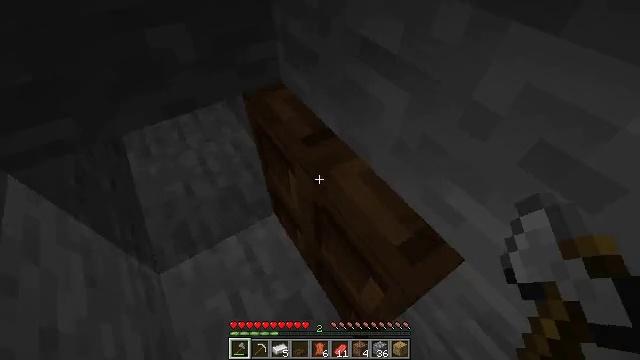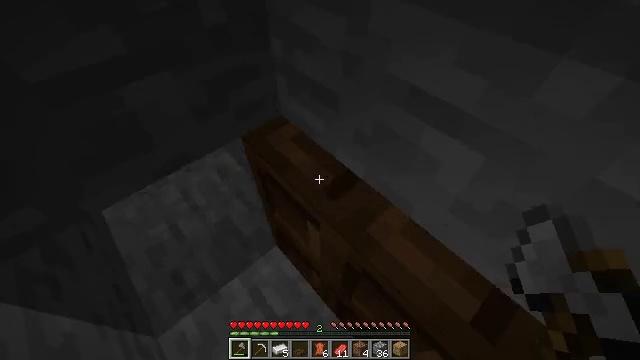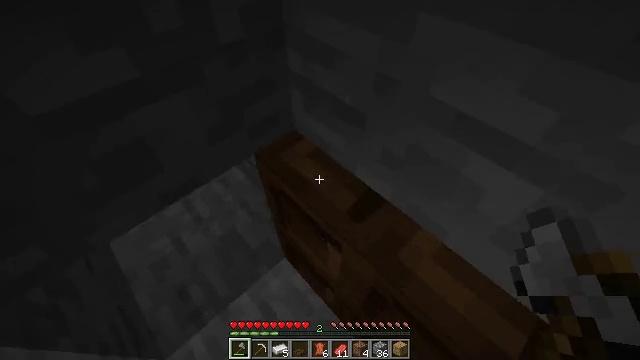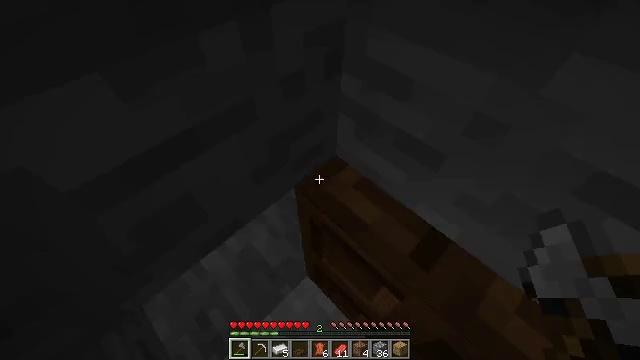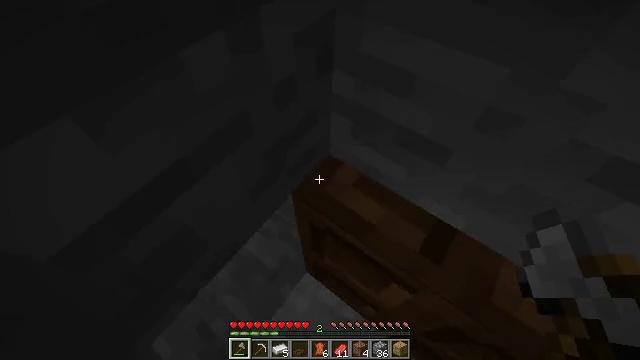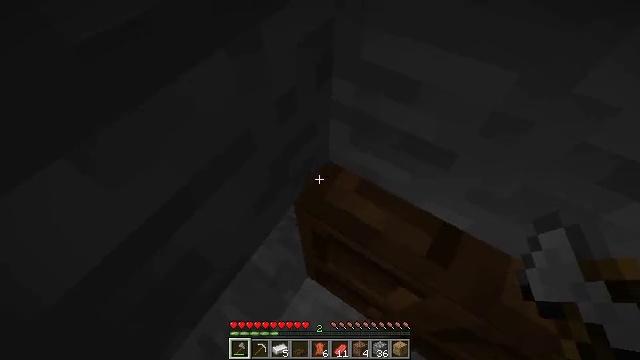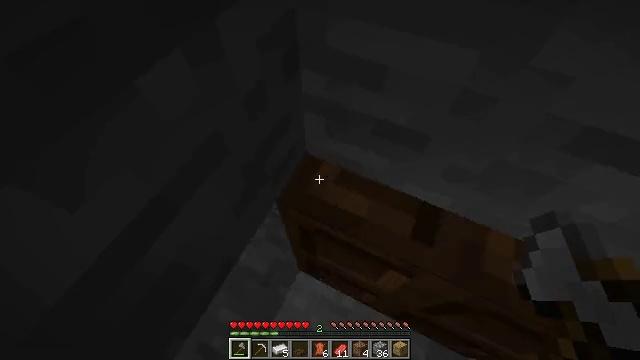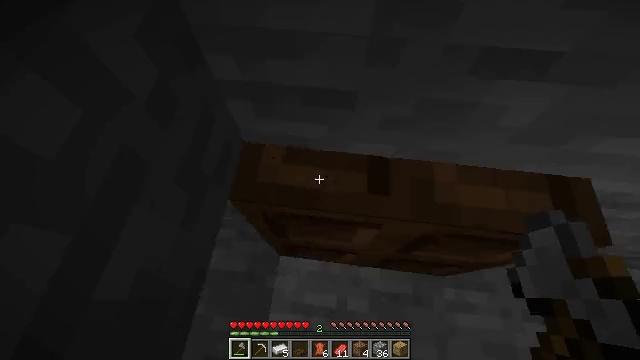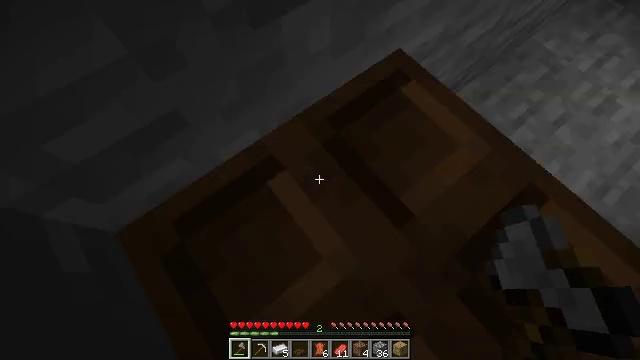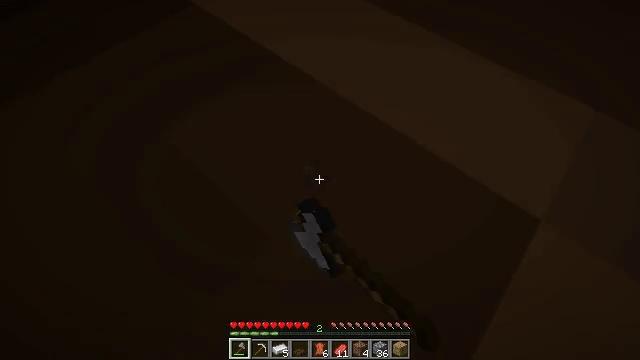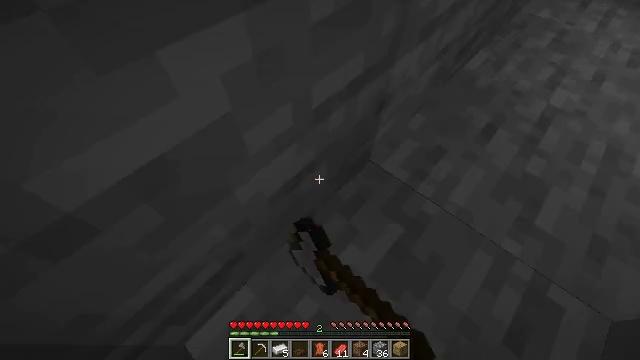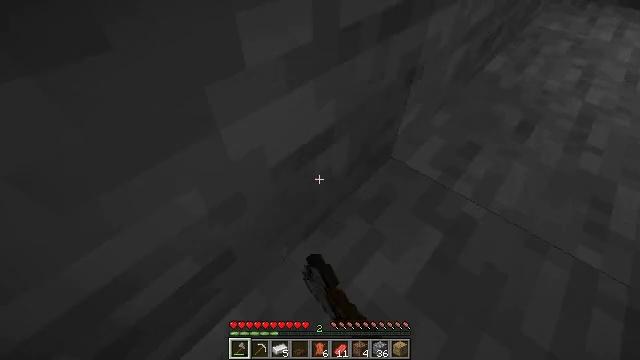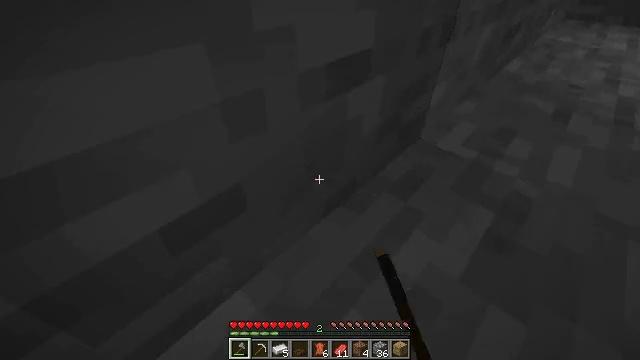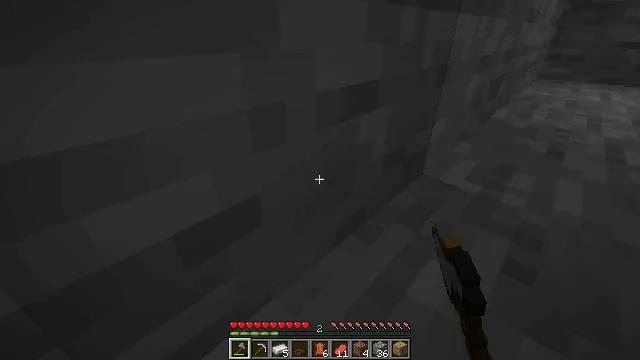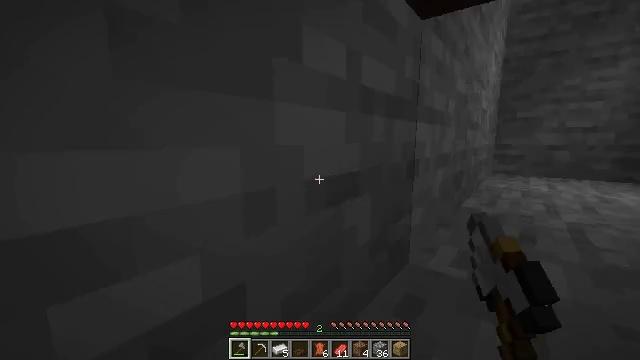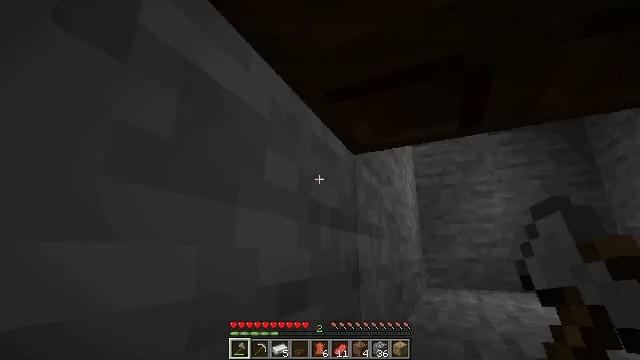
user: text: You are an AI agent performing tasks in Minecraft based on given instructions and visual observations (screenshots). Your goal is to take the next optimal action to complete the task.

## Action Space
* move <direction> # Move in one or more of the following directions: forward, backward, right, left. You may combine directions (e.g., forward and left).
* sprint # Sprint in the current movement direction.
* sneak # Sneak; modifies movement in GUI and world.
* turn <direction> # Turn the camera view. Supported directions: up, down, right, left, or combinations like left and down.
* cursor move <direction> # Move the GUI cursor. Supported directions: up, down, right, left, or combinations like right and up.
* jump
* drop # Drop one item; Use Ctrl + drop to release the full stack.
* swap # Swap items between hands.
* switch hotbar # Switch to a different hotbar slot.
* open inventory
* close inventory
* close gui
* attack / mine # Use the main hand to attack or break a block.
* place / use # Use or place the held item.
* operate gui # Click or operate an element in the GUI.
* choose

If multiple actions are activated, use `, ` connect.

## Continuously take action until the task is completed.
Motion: motion action
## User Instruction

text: Break the dark oak trapdoor to collect it.
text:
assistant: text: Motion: move forward, turn right
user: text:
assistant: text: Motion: move forward, turn right
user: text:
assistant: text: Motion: move forward and move left, turn right and down
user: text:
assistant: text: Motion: move forward and move left, turn right and down
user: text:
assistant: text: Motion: move forward and move left, turn right
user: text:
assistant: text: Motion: move forward and move left, turn right and down
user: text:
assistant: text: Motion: move forward and move left, turn right and down
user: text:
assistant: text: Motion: move left, turn right and down, use / place
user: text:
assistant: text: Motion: move left, turn right and up, use / place
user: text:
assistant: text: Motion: move left, turn left and up, use / place
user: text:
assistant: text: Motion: move left, turn up, use / place
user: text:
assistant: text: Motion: move left, turn up
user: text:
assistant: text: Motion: move left, turn up
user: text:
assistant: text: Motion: move left, turn right and up
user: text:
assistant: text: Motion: move left, turn right and up
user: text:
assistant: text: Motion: move left, turn right and up, attack / mine
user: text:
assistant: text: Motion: turn right and up, attack / mine
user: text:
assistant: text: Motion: turn right and up, attack / mine
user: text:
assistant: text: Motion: turn right and up, attack / mine
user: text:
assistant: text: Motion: turn right and up, attack / mine
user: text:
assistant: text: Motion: turn right and up, attack / mine
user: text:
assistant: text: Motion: turn right, attack / mine
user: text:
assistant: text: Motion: attack / mine
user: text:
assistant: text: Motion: attack / mine
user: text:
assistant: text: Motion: attack / mine
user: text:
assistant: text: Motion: turn left, attack / mine
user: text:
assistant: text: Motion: turn left, attack / mine
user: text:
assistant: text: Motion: turn left, attack / mine
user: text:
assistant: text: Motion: turn left and up, attack / mine
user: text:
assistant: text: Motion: turn left, attack / mine